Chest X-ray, PA view. Patient: 69 years old, sex F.
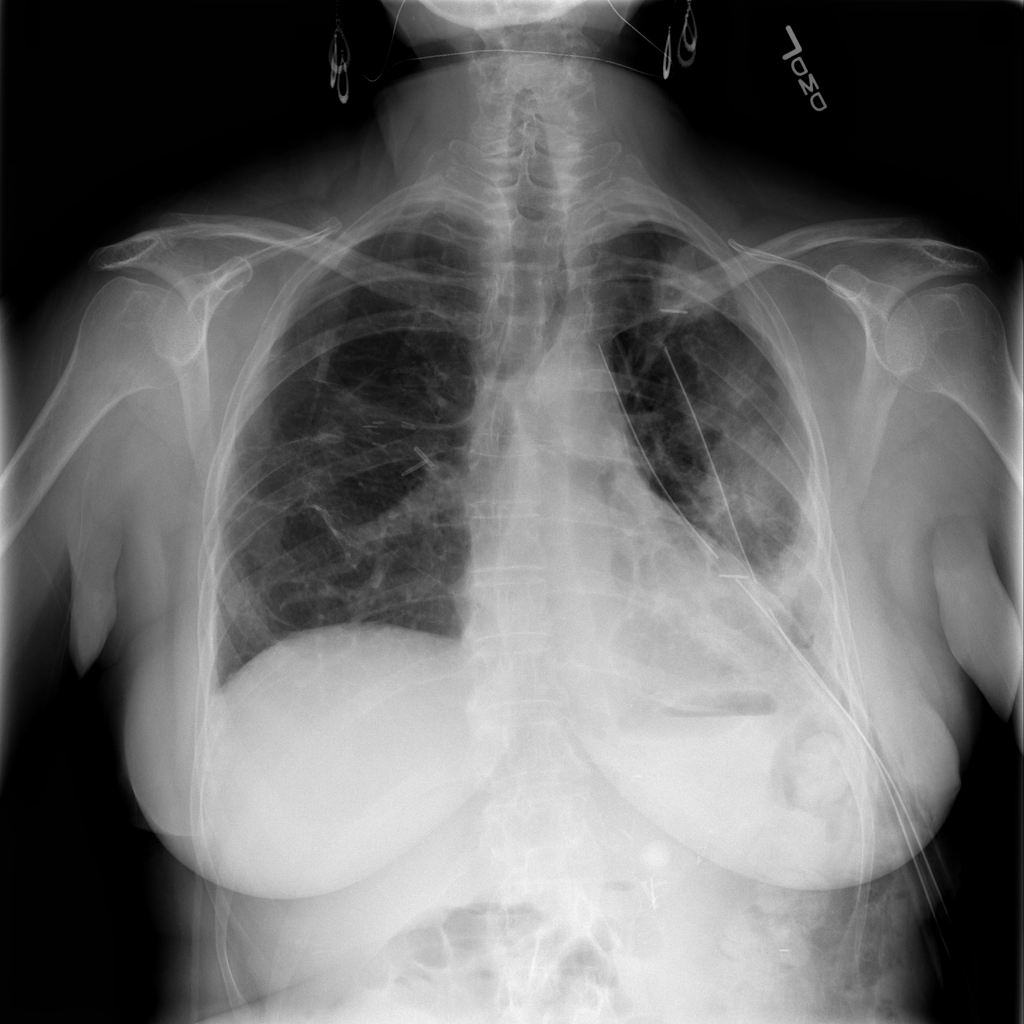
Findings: No Finding